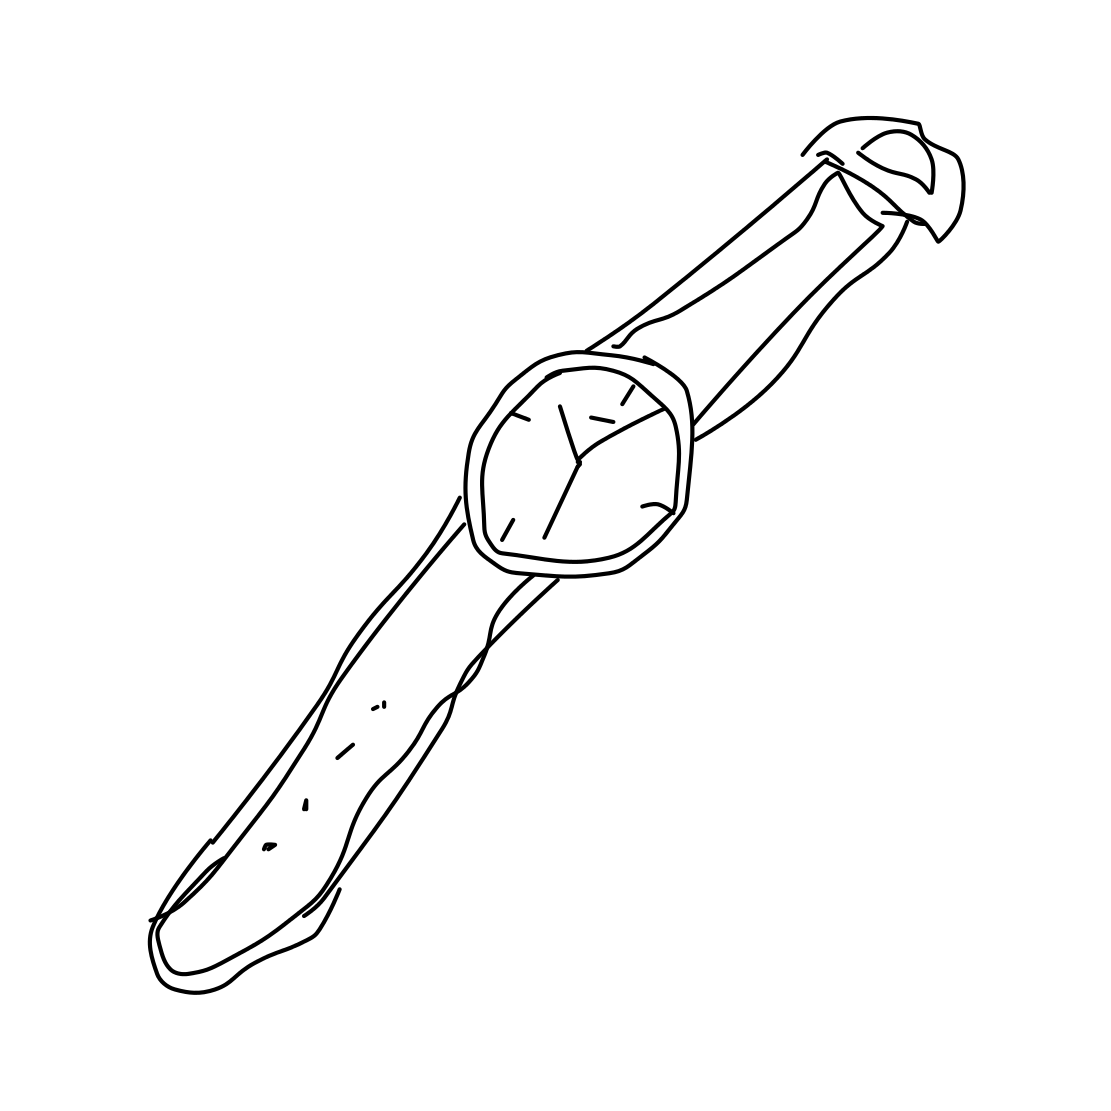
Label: wrist-watch